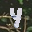
Label: 4